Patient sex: F
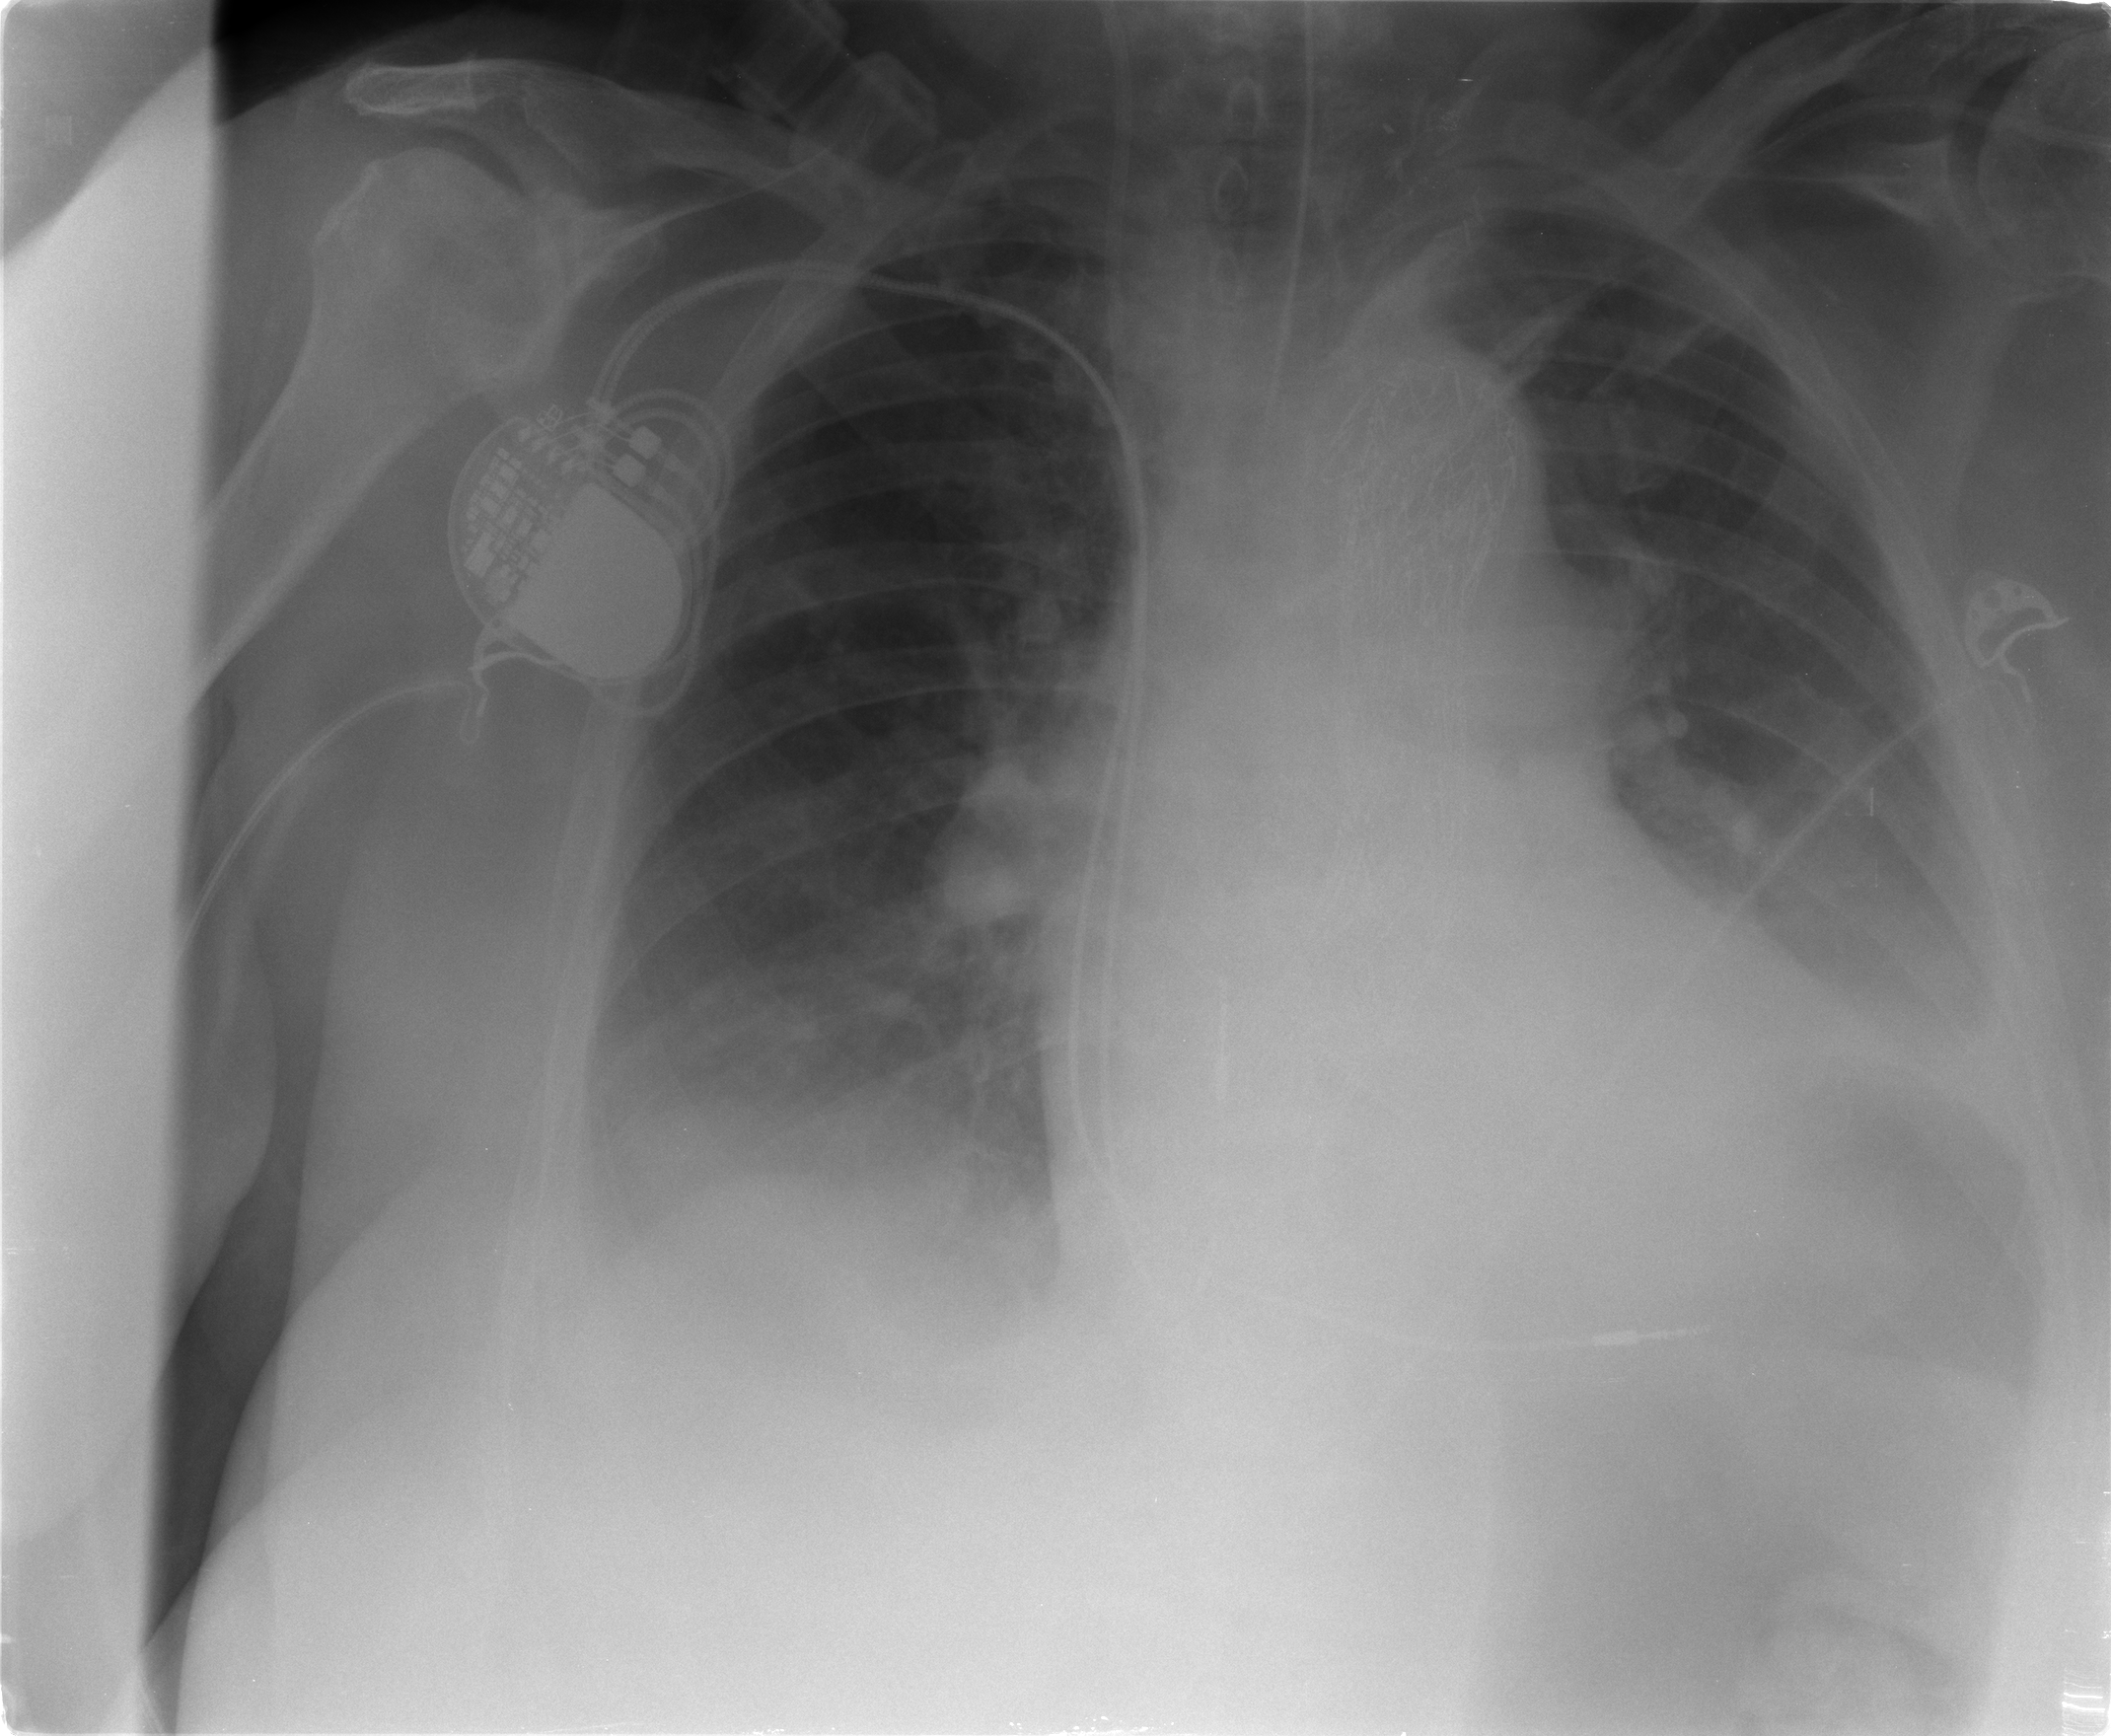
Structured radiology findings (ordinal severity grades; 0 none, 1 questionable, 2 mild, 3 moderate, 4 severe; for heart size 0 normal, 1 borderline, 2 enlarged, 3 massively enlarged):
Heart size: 2
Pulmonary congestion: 2
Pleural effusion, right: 2
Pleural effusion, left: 2
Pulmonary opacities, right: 0
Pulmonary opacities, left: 2
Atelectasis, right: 2
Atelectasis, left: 2